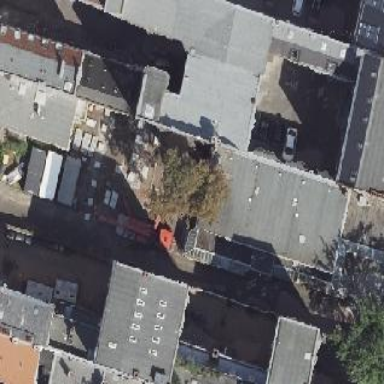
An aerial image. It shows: Part of building.